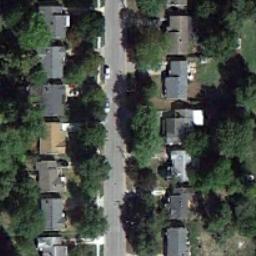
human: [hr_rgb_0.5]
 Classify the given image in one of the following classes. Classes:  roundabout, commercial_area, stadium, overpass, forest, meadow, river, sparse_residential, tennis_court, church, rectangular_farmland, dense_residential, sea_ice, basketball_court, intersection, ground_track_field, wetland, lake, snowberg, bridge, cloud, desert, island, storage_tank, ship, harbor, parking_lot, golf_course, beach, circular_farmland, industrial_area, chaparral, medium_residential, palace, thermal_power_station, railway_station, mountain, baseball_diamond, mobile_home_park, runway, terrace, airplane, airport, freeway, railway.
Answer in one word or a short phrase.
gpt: medium_residential